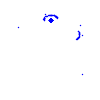
Particle: pion